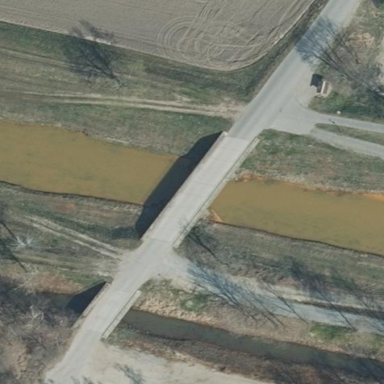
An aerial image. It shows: Man-made bridge.